Question: I'm trying to center my UILabel horizontally. This is what it ends up looking like (notice its no center).

'''
ReflectionView *aReflectionView = [[ReflectionView alloc]initWithFrame:CGRectMake(((self.view.bounds.size.width / 2) - 150), 40, 300, 90)];
UILabel *aLabel = [[UILabel alloc]initWithFrame:CGRectMake(((self.view.bounds.size.width / 2) - 150), 0, 300, 90)];
aLabel.textAlignment = UITextAlignmentCenter;
aLabel.text = @"1 lbs";
self.weightLabel = aLabel;
[aReflectionView addSubview:self.weightLabel];
self.weightReflectionView = aReflectionView;
[self.view addSubview:self.weightReflectionView ];
[self.weightReflectionView updateReflection];
'''
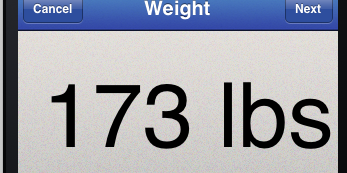
Answer: The 'textAlignment' property will align text within the frame of the 'UILabel', not outside of it. My ASCII skills are a little rusty, but here's what I mean. Consider the labels below, where the '|' indicates the left/right edge of the label.
Now consider the same label contained within another view, where the outer '[]' represent the edges of the containing view, and the inner '|' represents the edges of the contained label. Notice how the inner label is not exactly centered within its superview, and is slightly pushed to the right (2 spaces away from the left, and 1 space closer to the right).
If you want the label to be center aligned within the superview or the screen at all times, you would want to make sure the width of the label matches its container, and then set 'textAlignment' to center. Here's how:
This is a common case where you want the subview to match the exact size of the superview. You can use the 'bounds' property to easily do that.
'''
ReflectionView *aReflectionView = [[ReflectionView alloc] initWithFrame:..];
// Use the bounds of the superview to set the subview's frame.
UILabel *aLabel = [[UILabel alloc] initWithFrame:aReflectionView.bounds];
'''
As a UI debugging tip, try changing the background of the problematic view (label) to show exactly what area it is taking, which usually helps solving many such problems.